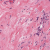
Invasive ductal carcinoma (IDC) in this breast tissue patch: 0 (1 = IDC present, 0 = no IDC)